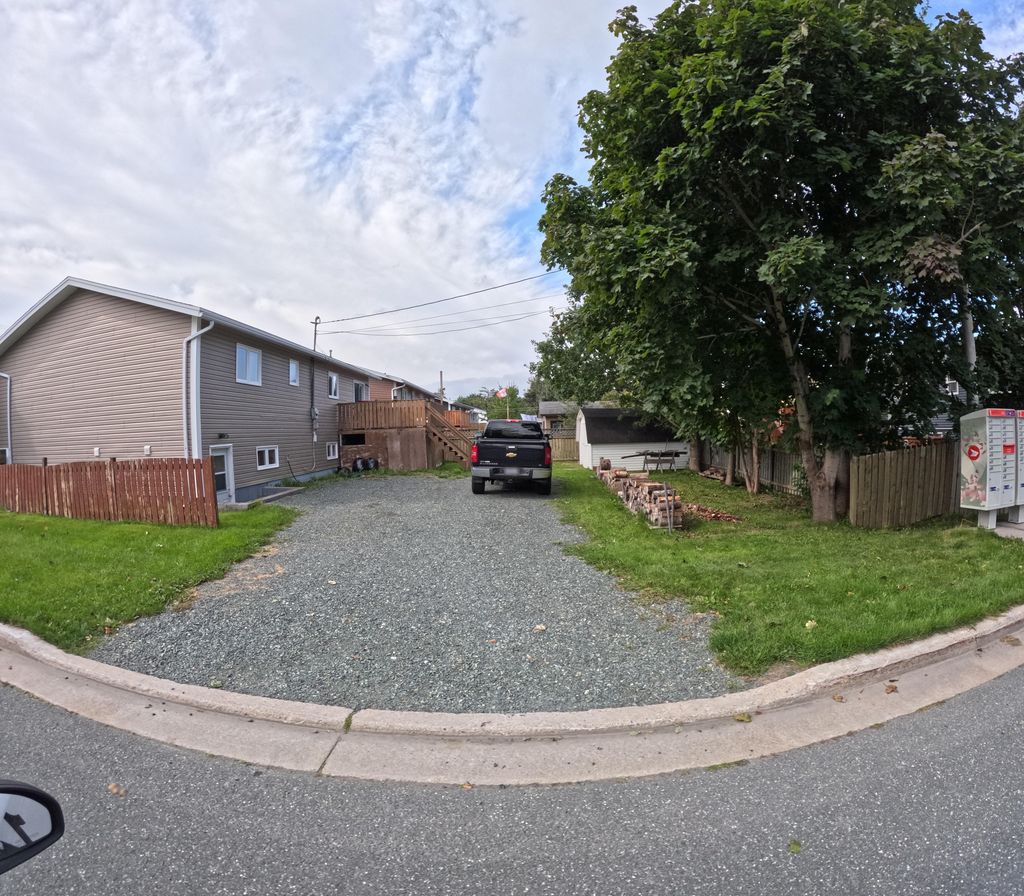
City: st_johns